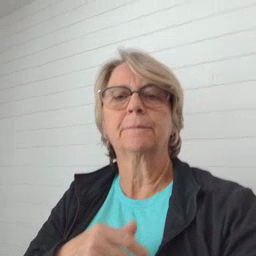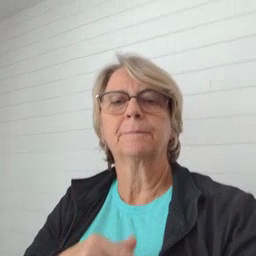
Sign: napkin